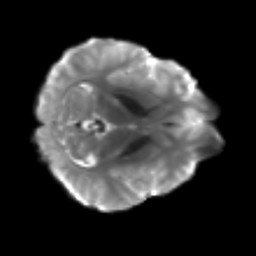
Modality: T2w
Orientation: axial
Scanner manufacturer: siemens
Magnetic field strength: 3 T
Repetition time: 3.6 s
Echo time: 0.092 s